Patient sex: F
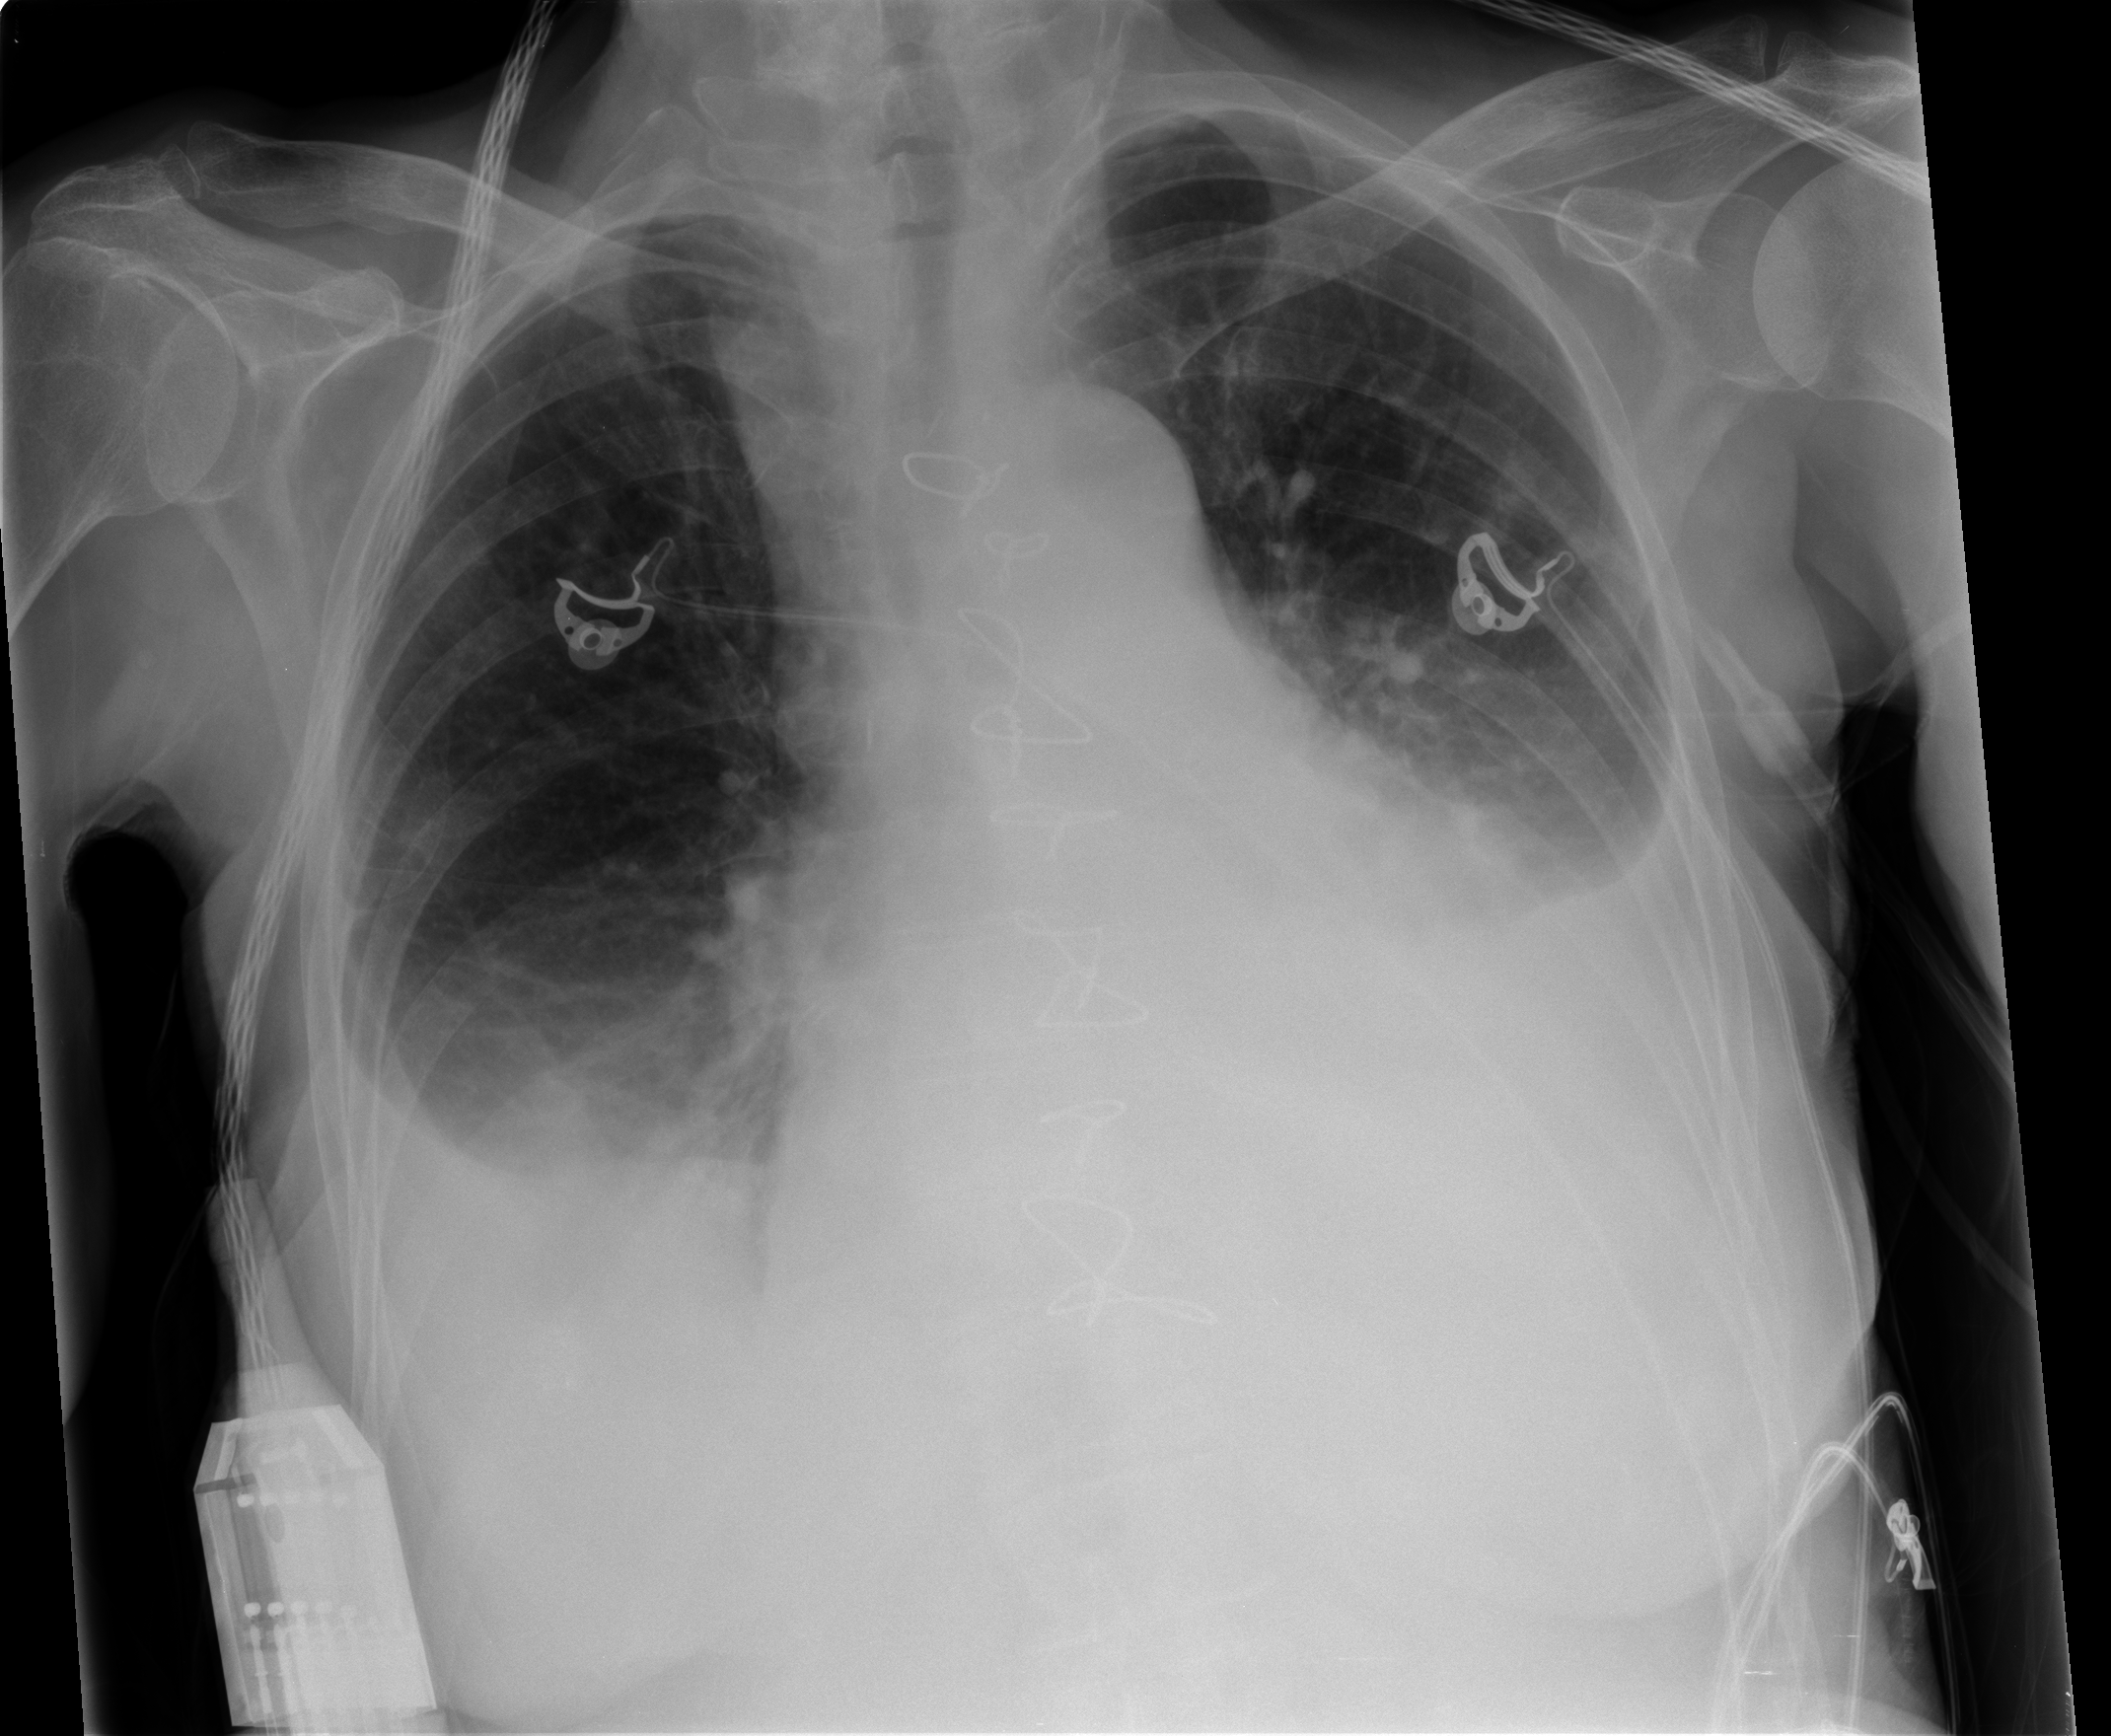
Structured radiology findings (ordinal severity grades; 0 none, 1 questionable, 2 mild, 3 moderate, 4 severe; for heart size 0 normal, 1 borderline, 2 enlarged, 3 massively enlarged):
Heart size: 2
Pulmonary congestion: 0
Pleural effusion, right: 3
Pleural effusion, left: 3
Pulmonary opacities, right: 2
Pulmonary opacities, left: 2
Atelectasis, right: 2
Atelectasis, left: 2